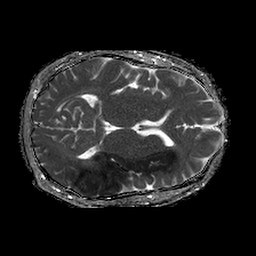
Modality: ADC
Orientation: axial
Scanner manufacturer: philips
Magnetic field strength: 1.5 T
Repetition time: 4.6 s
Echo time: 0.08631 s